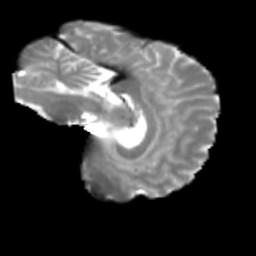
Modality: T2w
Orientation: sagittal
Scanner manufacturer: siemens
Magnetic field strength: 3 T
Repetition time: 4 s
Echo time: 0.0594 s